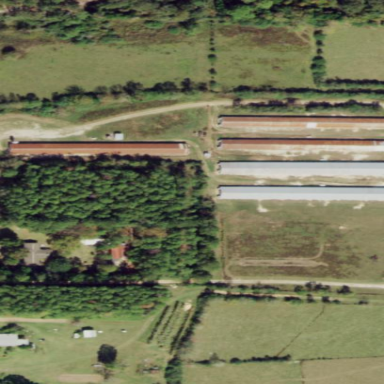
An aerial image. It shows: Poultry farmyard is depicted in the image.